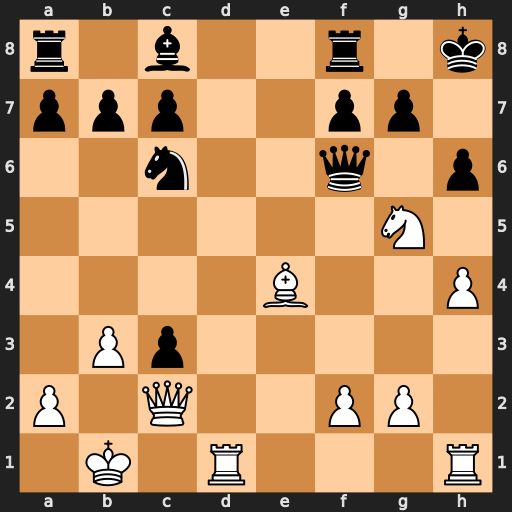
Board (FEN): r1b2r1k/ppp2pp1/2n2q1p/6N1/4B2P/1Pp5/P1Q2PP1/1K1R3R
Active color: w
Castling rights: -
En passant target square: -
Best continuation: Bxc6 Bf5 Be4